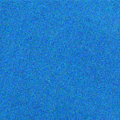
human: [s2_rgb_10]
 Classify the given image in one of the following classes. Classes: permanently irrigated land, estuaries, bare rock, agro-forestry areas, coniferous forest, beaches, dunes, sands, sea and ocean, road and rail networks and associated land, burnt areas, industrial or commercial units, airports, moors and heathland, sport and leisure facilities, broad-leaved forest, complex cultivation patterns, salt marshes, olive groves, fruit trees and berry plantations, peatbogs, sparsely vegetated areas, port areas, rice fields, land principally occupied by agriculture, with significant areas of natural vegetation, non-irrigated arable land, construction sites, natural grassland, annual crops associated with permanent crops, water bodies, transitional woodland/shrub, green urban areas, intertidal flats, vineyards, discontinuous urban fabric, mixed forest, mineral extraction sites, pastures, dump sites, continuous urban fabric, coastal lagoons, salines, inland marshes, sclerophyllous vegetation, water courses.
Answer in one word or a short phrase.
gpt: sea and ocean